Brain MRI, t1w sequence, axial 2D slice.
Patient: age 23, sex M, weight 78 kg, height 1.78 m
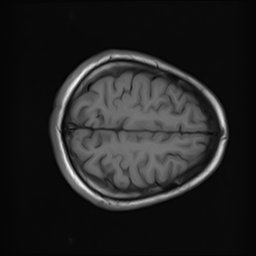